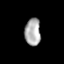
Tissue: prostate
Cell type: T cells
Senescence score: 0.319
Nuclear area (px): 425
Mean DAPI intensity: 171.395